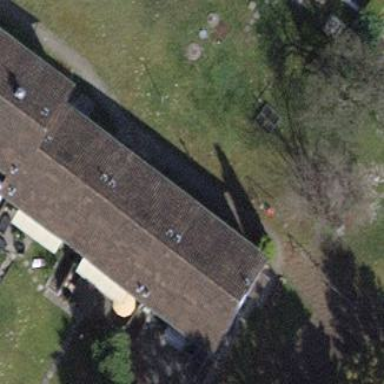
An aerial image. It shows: Building with pitched roof.